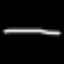
Label: line